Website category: university
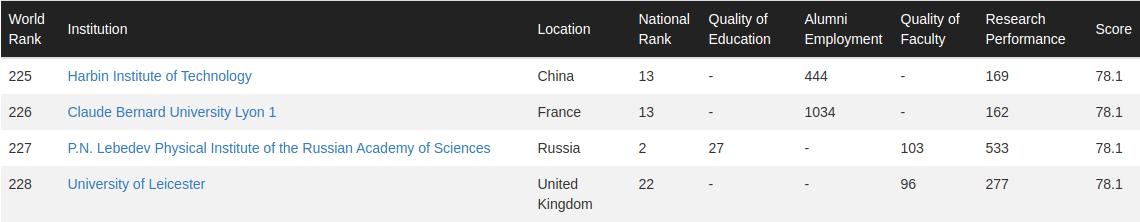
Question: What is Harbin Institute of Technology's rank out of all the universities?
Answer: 225

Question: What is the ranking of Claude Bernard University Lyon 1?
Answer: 226

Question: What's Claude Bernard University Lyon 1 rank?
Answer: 226

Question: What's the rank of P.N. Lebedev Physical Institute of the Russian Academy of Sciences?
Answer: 227

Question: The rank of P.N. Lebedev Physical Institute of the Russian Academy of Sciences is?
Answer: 227

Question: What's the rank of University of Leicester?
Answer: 228

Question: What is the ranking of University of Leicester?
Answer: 228

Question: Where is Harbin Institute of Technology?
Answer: China

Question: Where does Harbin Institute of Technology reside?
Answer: China

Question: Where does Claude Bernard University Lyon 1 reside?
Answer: France

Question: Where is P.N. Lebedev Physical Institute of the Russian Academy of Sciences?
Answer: Russia

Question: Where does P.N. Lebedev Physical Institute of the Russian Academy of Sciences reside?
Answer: Russia

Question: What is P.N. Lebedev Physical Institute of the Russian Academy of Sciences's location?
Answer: Russia

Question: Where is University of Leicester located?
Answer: United Kingdom

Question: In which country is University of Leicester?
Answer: United Kingdom

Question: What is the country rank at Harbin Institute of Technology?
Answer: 13

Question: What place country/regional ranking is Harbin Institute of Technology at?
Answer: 13

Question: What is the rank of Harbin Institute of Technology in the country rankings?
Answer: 13

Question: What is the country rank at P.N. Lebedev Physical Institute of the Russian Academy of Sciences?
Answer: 2

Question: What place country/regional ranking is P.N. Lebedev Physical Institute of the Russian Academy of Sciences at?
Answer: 2

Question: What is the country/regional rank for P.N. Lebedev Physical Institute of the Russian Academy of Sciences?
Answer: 2

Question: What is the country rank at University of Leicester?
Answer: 22

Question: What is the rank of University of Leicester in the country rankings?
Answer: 22

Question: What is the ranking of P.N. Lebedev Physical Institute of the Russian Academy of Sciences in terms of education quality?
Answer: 27

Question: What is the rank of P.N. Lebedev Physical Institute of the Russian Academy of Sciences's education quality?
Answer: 27

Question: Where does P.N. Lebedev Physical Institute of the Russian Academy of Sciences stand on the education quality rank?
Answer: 27

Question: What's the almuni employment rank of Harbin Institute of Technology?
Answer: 444

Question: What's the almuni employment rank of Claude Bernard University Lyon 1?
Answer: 1034

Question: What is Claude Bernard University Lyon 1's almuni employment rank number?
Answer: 1034

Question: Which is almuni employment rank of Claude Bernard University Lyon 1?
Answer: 1034

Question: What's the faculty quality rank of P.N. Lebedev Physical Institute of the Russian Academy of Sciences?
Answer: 103

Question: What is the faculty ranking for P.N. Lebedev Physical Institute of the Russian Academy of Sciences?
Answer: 103

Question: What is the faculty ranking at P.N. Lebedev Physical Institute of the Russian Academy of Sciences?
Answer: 103

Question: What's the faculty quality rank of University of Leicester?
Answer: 96

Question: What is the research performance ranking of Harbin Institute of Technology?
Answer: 169

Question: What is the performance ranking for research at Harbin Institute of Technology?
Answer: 169

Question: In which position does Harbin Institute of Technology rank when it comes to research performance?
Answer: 169

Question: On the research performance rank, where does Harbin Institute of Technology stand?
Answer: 169

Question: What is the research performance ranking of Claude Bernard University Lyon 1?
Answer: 162

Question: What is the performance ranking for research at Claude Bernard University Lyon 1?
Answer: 162

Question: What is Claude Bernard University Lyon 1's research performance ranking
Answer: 162

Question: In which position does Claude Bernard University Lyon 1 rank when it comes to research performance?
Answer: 162

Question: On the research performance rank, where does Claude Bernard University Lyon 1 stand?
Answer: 162

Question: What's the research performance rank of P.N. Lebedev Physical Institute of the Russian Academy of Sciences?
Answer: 533

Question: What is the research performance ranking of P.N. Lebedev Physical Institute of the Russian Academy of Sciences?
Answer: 533

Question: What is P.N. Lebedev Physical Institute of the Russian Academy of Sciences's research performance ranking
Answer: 533

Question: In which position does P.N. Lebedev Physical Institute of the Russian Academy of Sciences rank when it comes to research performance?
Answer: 533

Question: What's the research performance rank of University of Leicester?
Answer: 277

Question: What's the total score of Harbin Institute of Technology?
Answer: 78.1

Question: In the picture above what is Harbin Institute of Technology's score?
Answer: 78.1

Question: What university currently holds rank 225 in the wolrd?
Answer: Harbin Institute of Technology

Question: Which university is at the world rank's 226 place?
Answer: Claude Bernard University Lyon 1

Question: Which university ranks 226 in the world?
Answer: Claude Bernard University Lyon 1

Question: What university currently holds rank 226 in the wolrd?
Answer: Claude Bernard University Lyon 1

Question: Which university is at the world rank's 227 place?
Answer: P.N. Lebedev Physical Institute of the Russian Academy of Sciences

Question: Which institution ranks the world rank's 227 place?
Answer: P.N. Lebedev Physical Institute of the Russian Academy of Sciences

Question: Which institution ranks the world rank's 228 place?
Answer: University of Leicester

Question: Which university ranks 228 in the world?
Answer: University of Leicester

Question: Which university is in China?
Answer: Harbin Institute of Technology

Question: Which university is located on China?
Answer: Harbin Institute of Technology

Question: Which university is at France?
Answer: Claude Bernard University Lyon 1

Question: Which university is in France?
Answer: Claude Bernard University Lyon 1

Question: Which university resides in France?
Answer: Claude Bernard University Lyon 1

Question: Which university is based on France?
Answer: Claude Bernard University Lyon 1